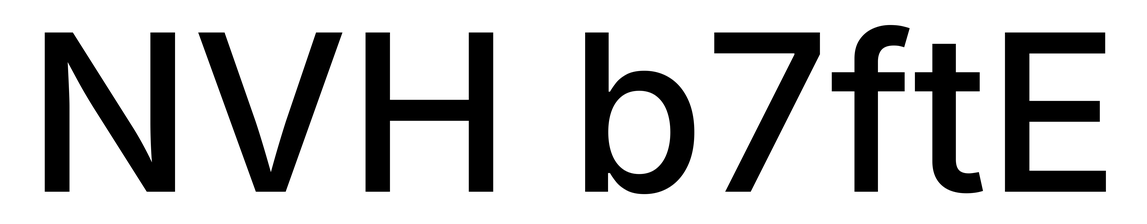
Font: Inter_Medium